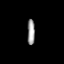
Tissue: lung
Cell type: Endothelial cells
Senescence score: 0.5593
Nuclear area (px): 188
Mean DAPI intensity: 156.011